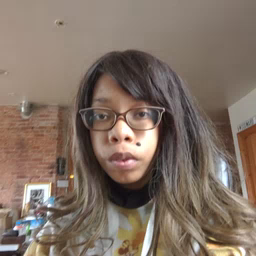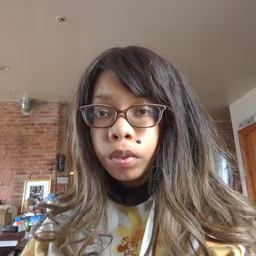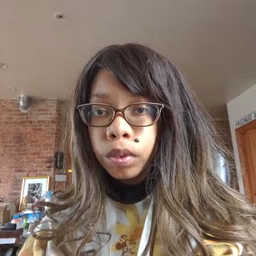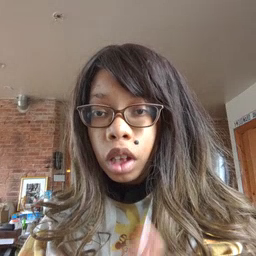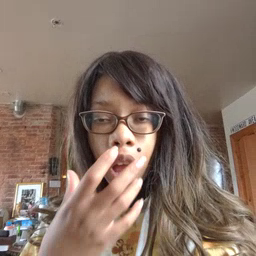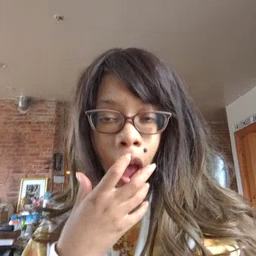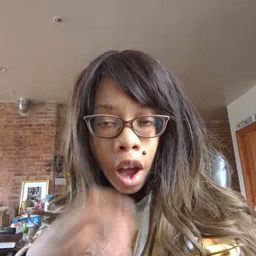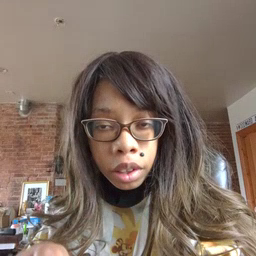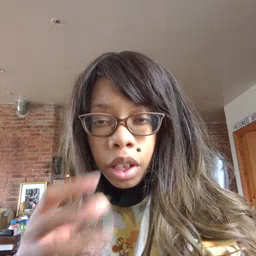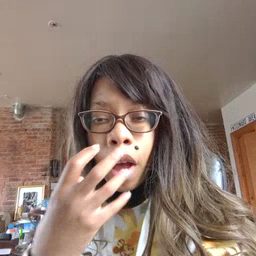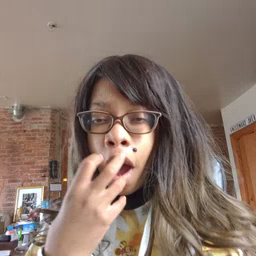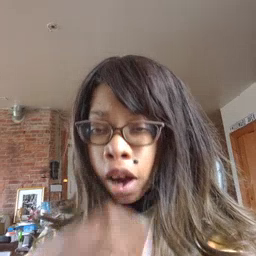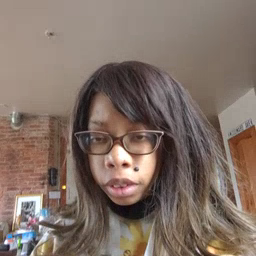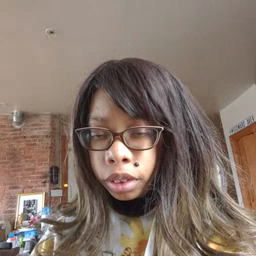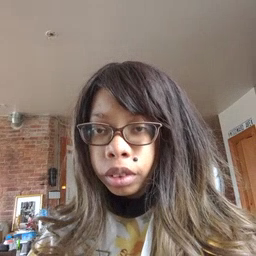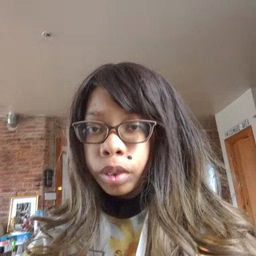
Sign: hot